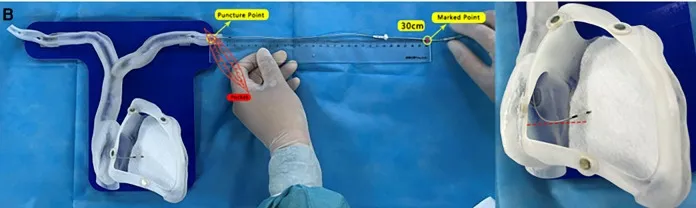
(B) After removing the C315HIS sheath, the length from the puncture point to the lead marked point was measured again, and remained at 30 cm.
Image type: radiology (x_ray)